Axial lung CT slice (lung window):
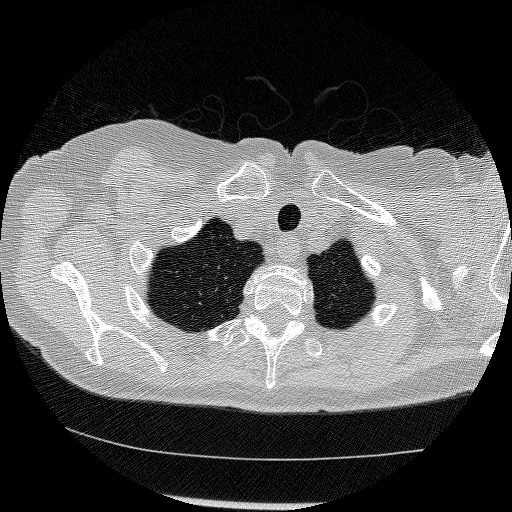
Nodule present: no